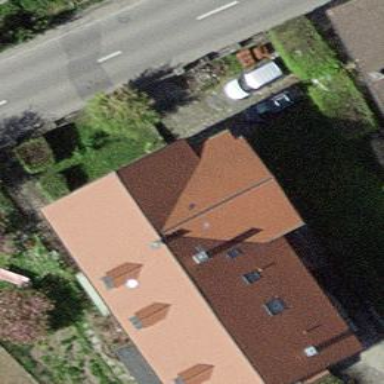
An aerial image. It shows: Residential building.